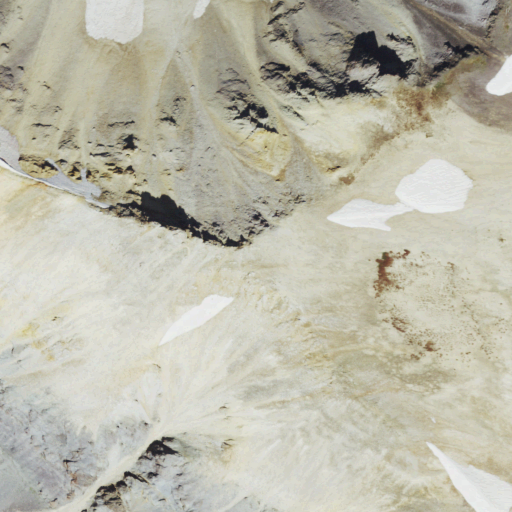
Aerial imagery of mountain in Colorado named Telluride Peak containing only barren land